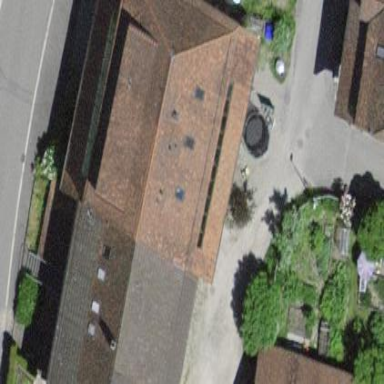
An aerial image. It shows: Farm building.